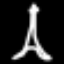
Label: The Eiffel Tower